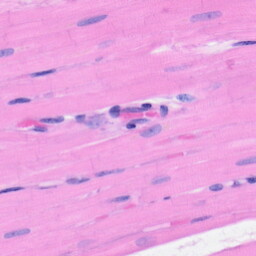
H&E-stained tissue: Heart